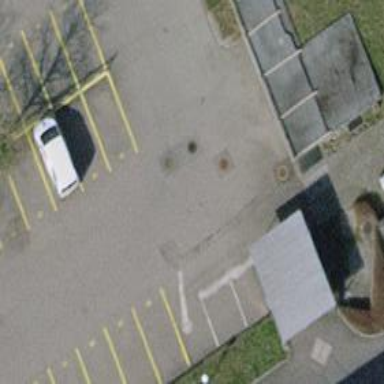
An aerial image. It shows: Parking aisle designated as service road.